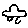
Label: car